Current action and preconditions to check: path_clear

Your task: For each precondition in the list above, predict whether it will hold at this action.

Consider the current scene as observed from the mobile robot's camera, and analyze the predicted future states of all dynamic agents (e.g., people, animals, vehicles, or any moving entities) within the NEXT SECOND.

IMPORTANT: Only answer "very likely" if you are absolutely certain—based on strong, clear evidence—that a dynamic agent will violate the precondition in the predicted future state. Do NOT answer "very likely" for unlikely, ambiguous, or low-probability risks.

Ask yourself for each precondition: Is there a high probability, with clear and convincing evidence, that the predicted future states of any dynamic agent will interfere with the predicted future state of the currently executing action within the NEXT SECOND, causing that precondition to fail?

Assess the risk level based on these predictions. Use "likely" or "very likely" if motions create a clear risk of interference.

Use "neutral" or "improbable" if agents are nearby but their predicted paths are clearly diverging or non-conflicting.

Failure Risk Categories: "very improbable", "improbable", "neutral", "likely", "very likely"

Answer Format: Output ONLY the probability_of_failure value from these categories: "very improbable", "improbable", "neutral", "likely", "very likely"

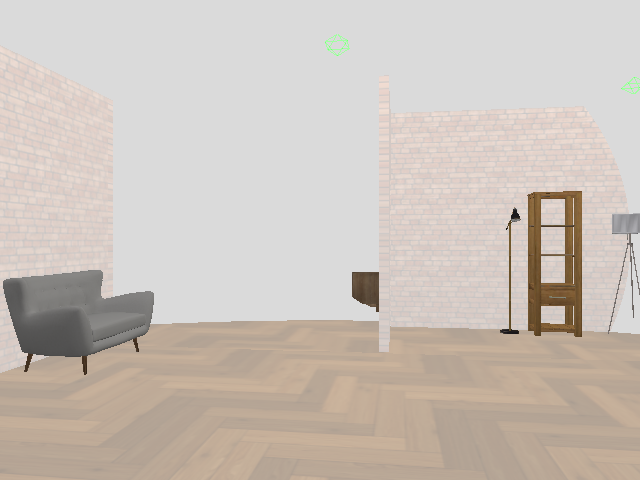

Answer: very improbable